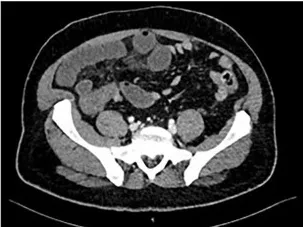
The Demonstrate mesenteric fat stranding.
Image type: radiology (ct)